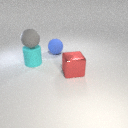
large cyan rubber cylinder to the left of large blue rubber sphere